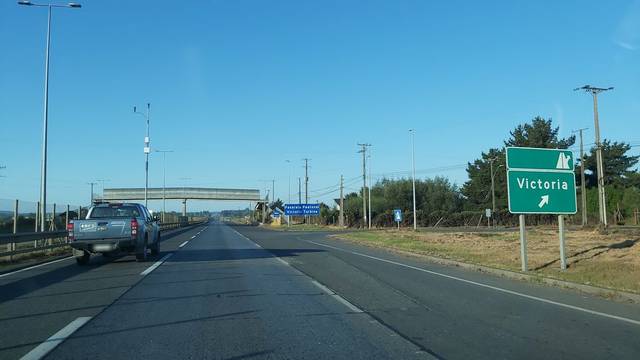
Region: Chile
Coordinates: -38.226, -72.348